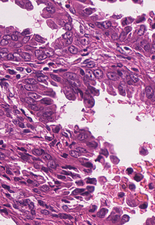
Tumor epithelial tissue: yes
Tumor-associated stroma tissue: yes
Normal tissue: no